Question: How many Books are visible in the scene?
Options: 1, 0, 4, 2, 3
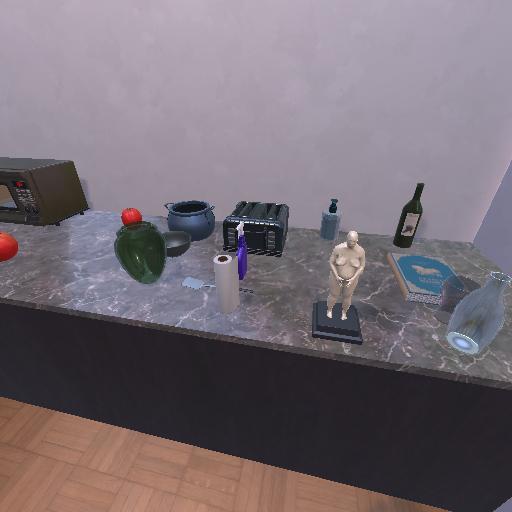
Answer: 1